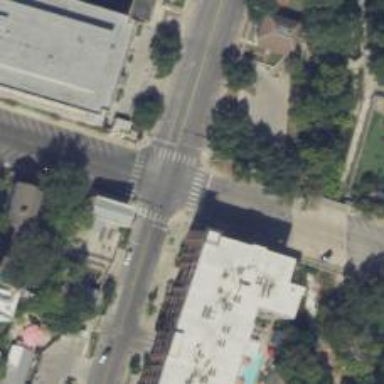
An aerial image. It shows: Marked footway crossing with zebra stripes.